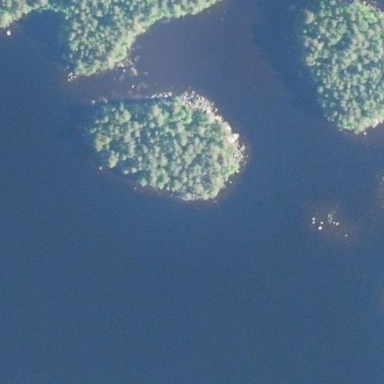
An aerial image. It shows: Islet covered with woodland.